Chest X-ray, AP view. Patient: 46 years old, sex F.
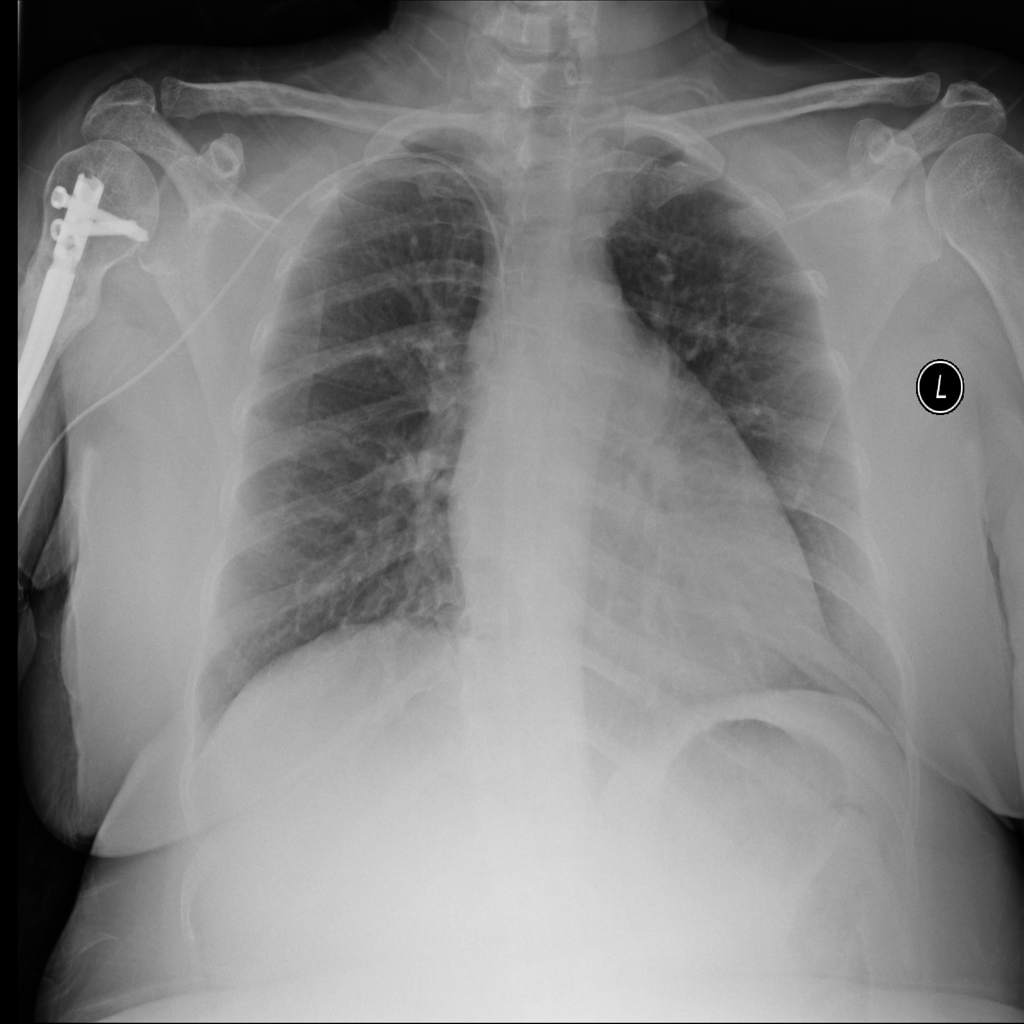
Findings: Atelectasis, Cardiomegaly, Effusion